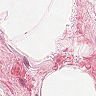
Metastatic tissue present: no